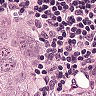
Metastatic tissue present: yes